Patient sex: M
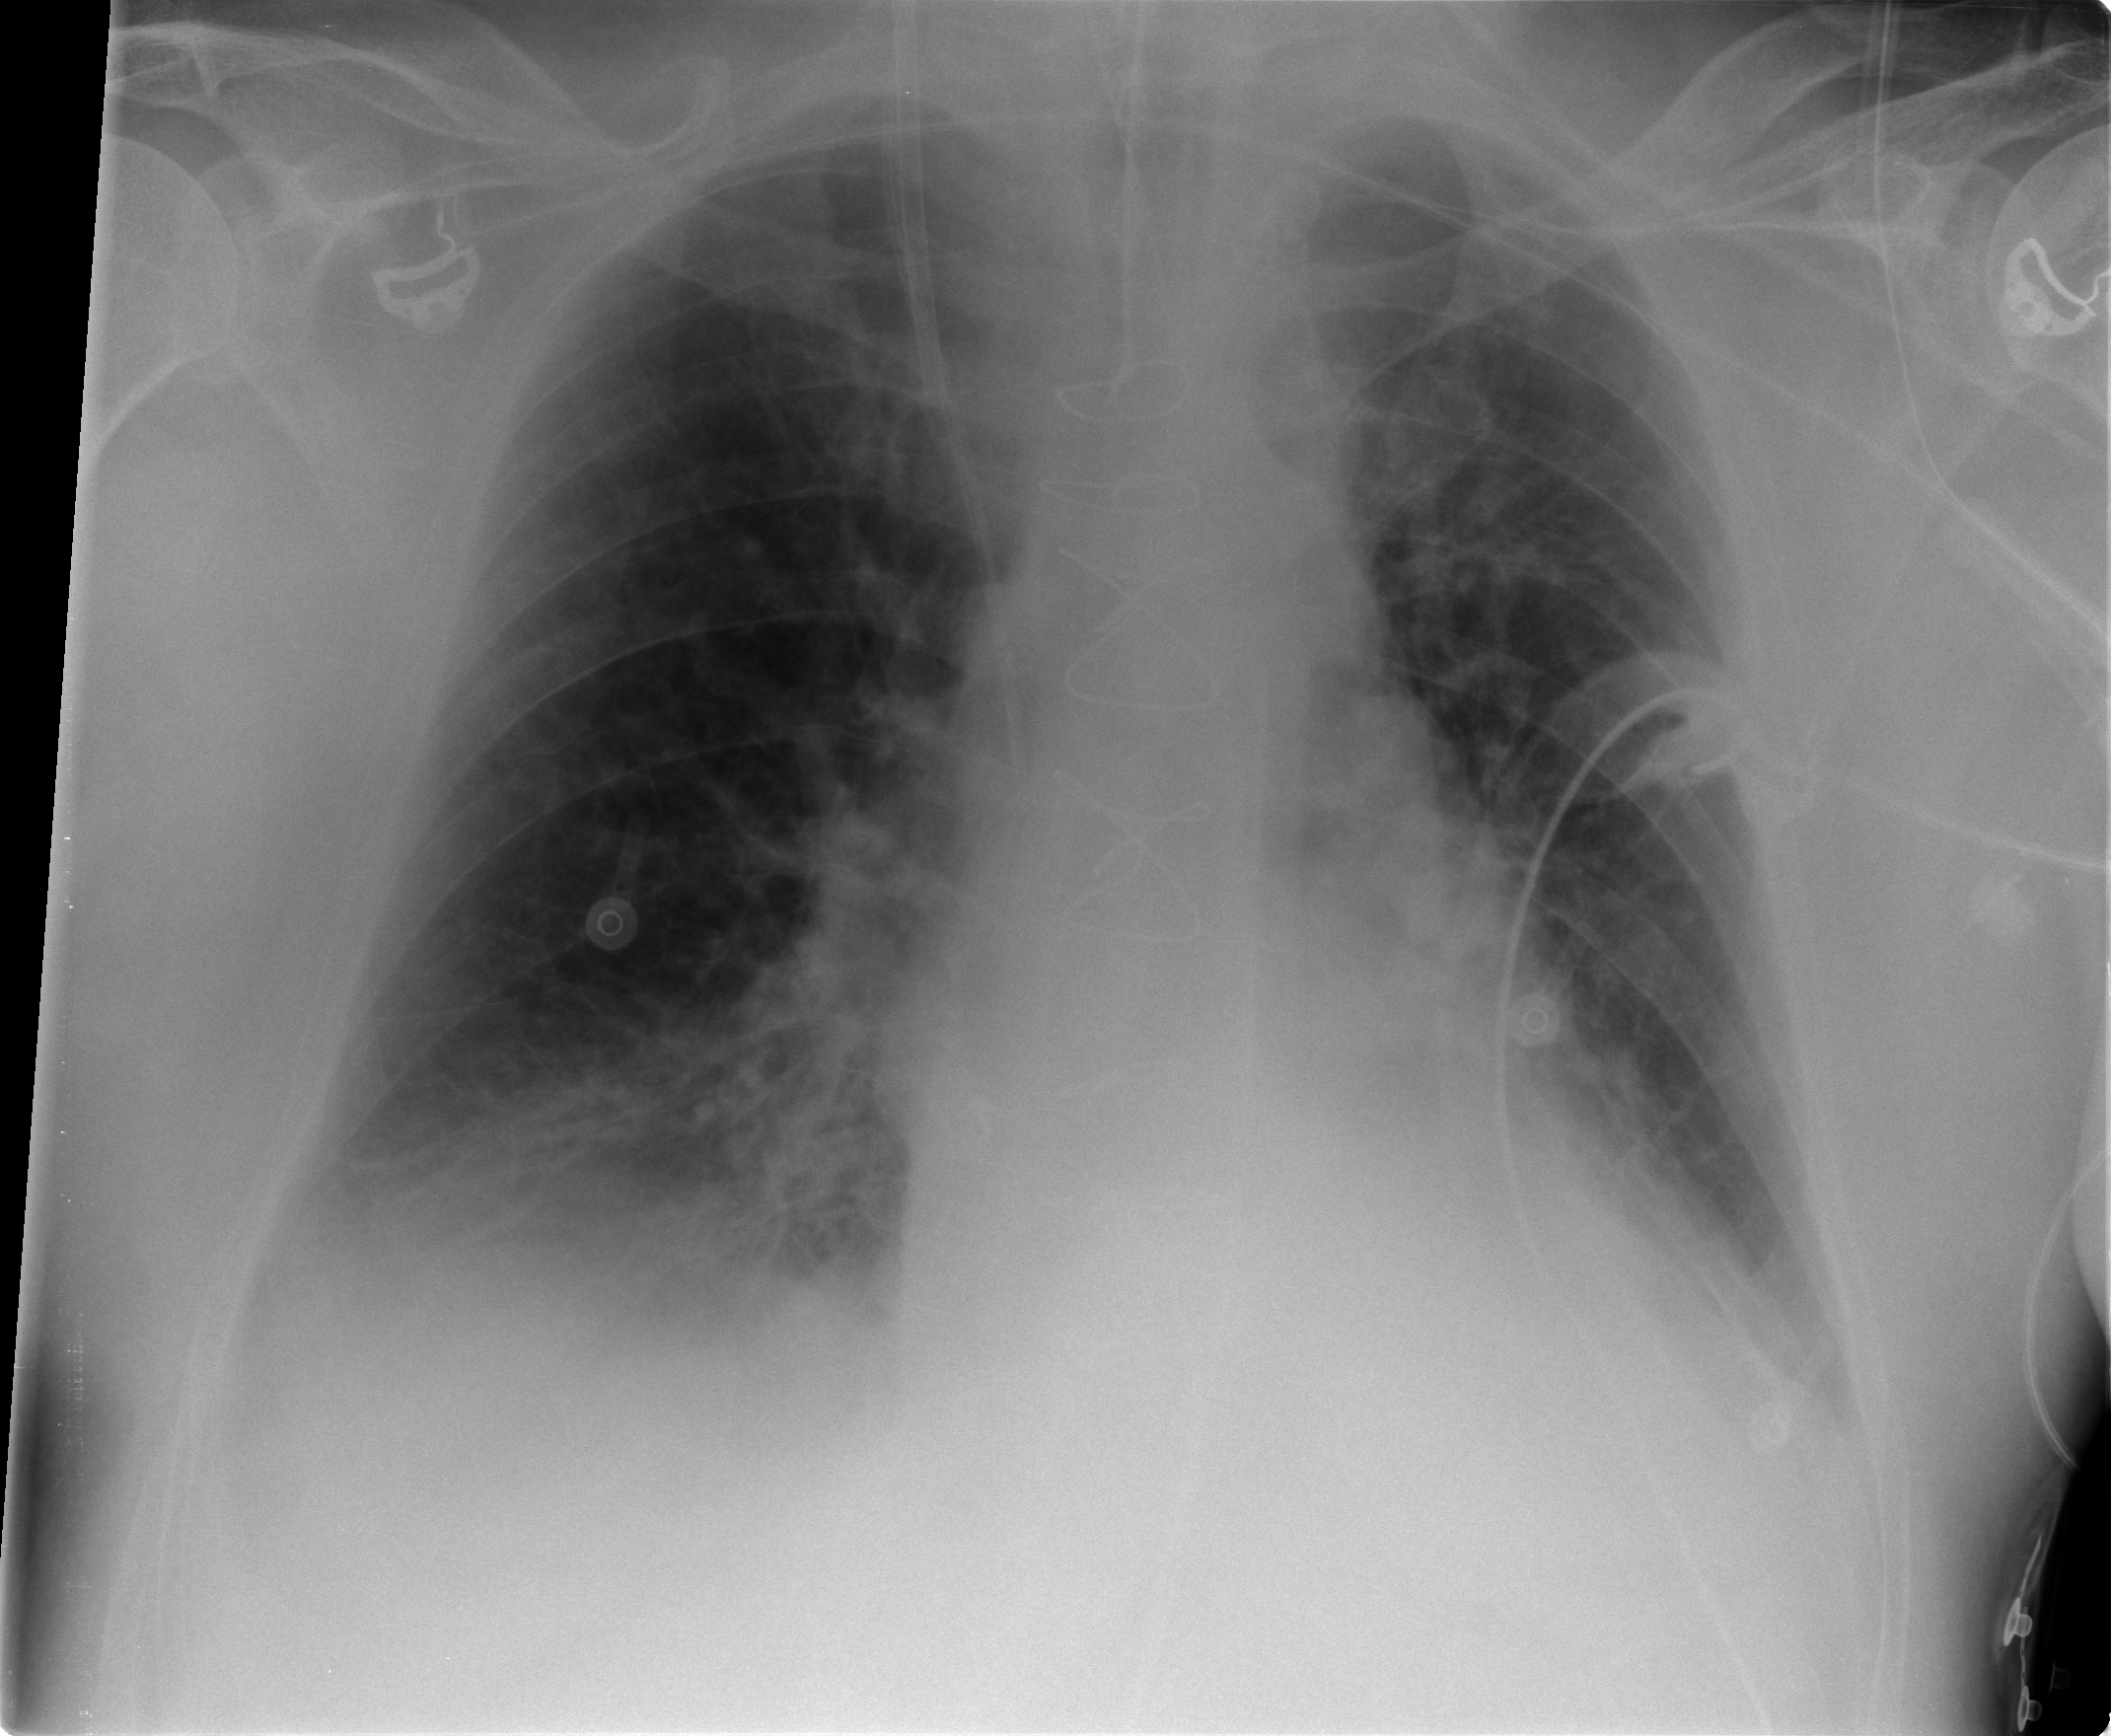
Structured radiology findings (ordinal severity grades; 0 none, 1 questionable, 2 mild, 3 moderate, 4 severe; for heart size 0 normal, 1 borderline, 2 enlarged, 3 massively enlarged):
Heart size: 0
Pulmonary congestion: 0
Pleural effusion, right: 0
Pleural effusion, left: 1
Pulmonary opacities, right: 1
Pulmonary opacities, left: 0
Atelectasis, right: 2
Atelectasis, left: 2